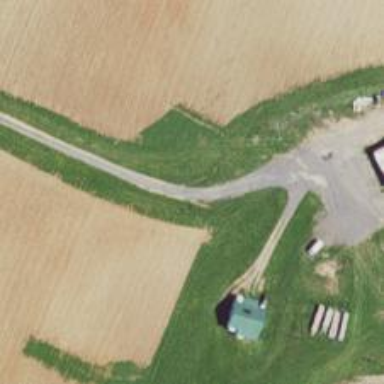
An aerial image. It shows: Driveway.